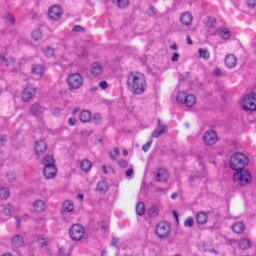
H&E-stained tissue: Liver